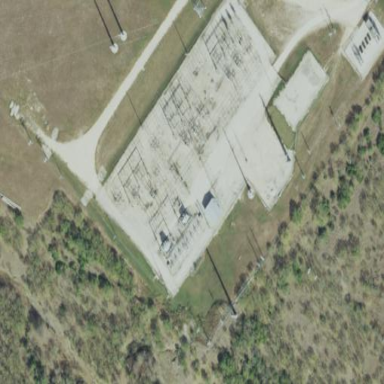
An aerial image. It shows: Outdoor power substation enclosed by fence. The substation operates at the transmission level.